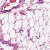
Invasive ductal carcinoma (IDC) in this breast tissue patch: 0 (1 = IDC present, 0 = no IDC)